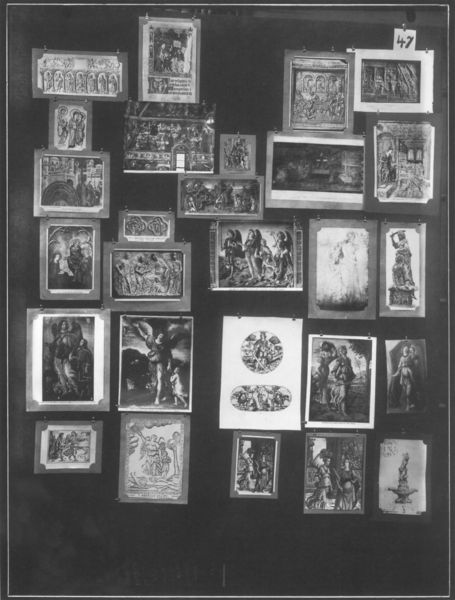
Titel: Mnemosyne (Bilderatlas, Fotos der Tafeln)
Künstler: Aby Warburg
Institution: London, The Warburg Institute Archive ©
Schlagwörter: flügel, weiß, frauen, menschen, schwarz, wand, rahmen, kirche, oval, rund, engel, bilder, bücher, fotos, karten, collage, foto, schwarz-weiß, vitrine, statuen, sammlung, viereckig, heilige, aufgehängt, hängung, schutzengel, nummer, drucke, zeichnungen, miniaturen, tafeln, malereien, fotografien, bilderwand, vielfalt, album, heiligenbildchen, 47, potpourri